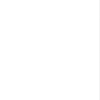
Label: dusty